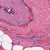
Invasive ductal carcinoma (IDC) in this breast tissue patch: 0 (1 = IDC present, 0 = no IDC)